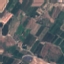
Land use / land cover: PermanentCrop